Question: My requirement is to be able to be able to check only 1 radio button from the no of options available.
My layout is simple

User should be able to select only one of p1, p2 and p3.
The IDs for for the buttons are 'rB1,rB2 and rB3'.
PS: I know it is possible to achieve the same with 'RadioGroup' , but in this particular instance I want to go with 'Radio Button' hence the query
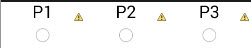
Answer: Try this..
'''
r1.setOnCheckedChangeListener(this);
r2.setOnCheckedChangeListener(this);
r3.setOnCheckedChangeListener(this);
'''
And 'CheckedChangeListener'
'''
@Override
public void onCheckedChanged(CompoundButton buttonView, boolean isChecked) {
if (isChecked) {
if (buttonView.getId() == R.id.rB1) {
r2.setChecked(false);
r3.setChecked(false);
}
if (buttonView.getId() == R.id.rB2) {
r1.setChecked(false);
r3.setChecked(false);
}
if (buttonView.getId() == R.id.rB3) {
r1.setChecked(false);
r2.setChecked(false);
}
}
}
'''
and don't forget to 'implements OnCheckedChangeListener' in your activity or fragment.